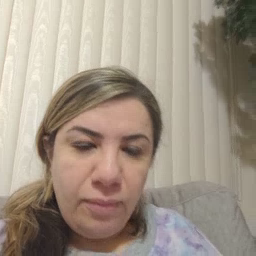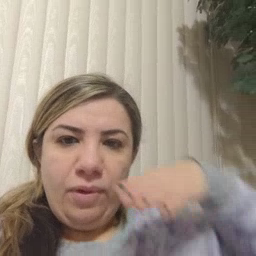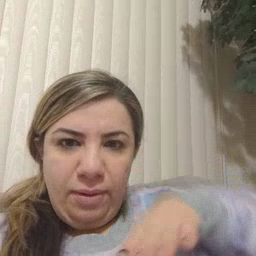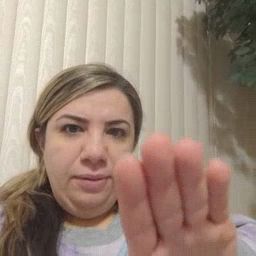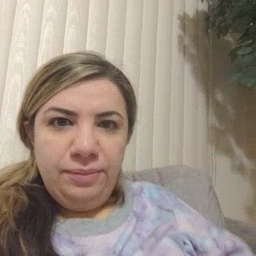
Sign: into